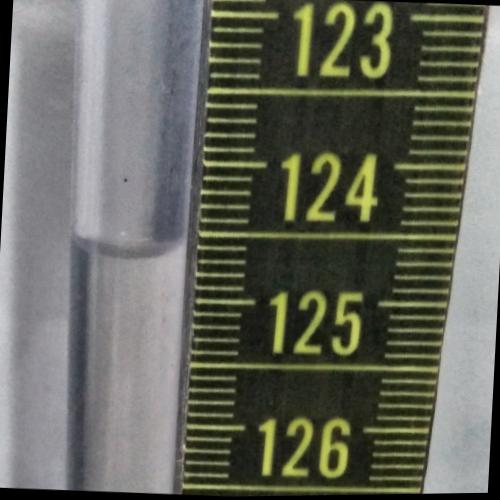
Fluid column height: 124.6 cm